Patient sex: M
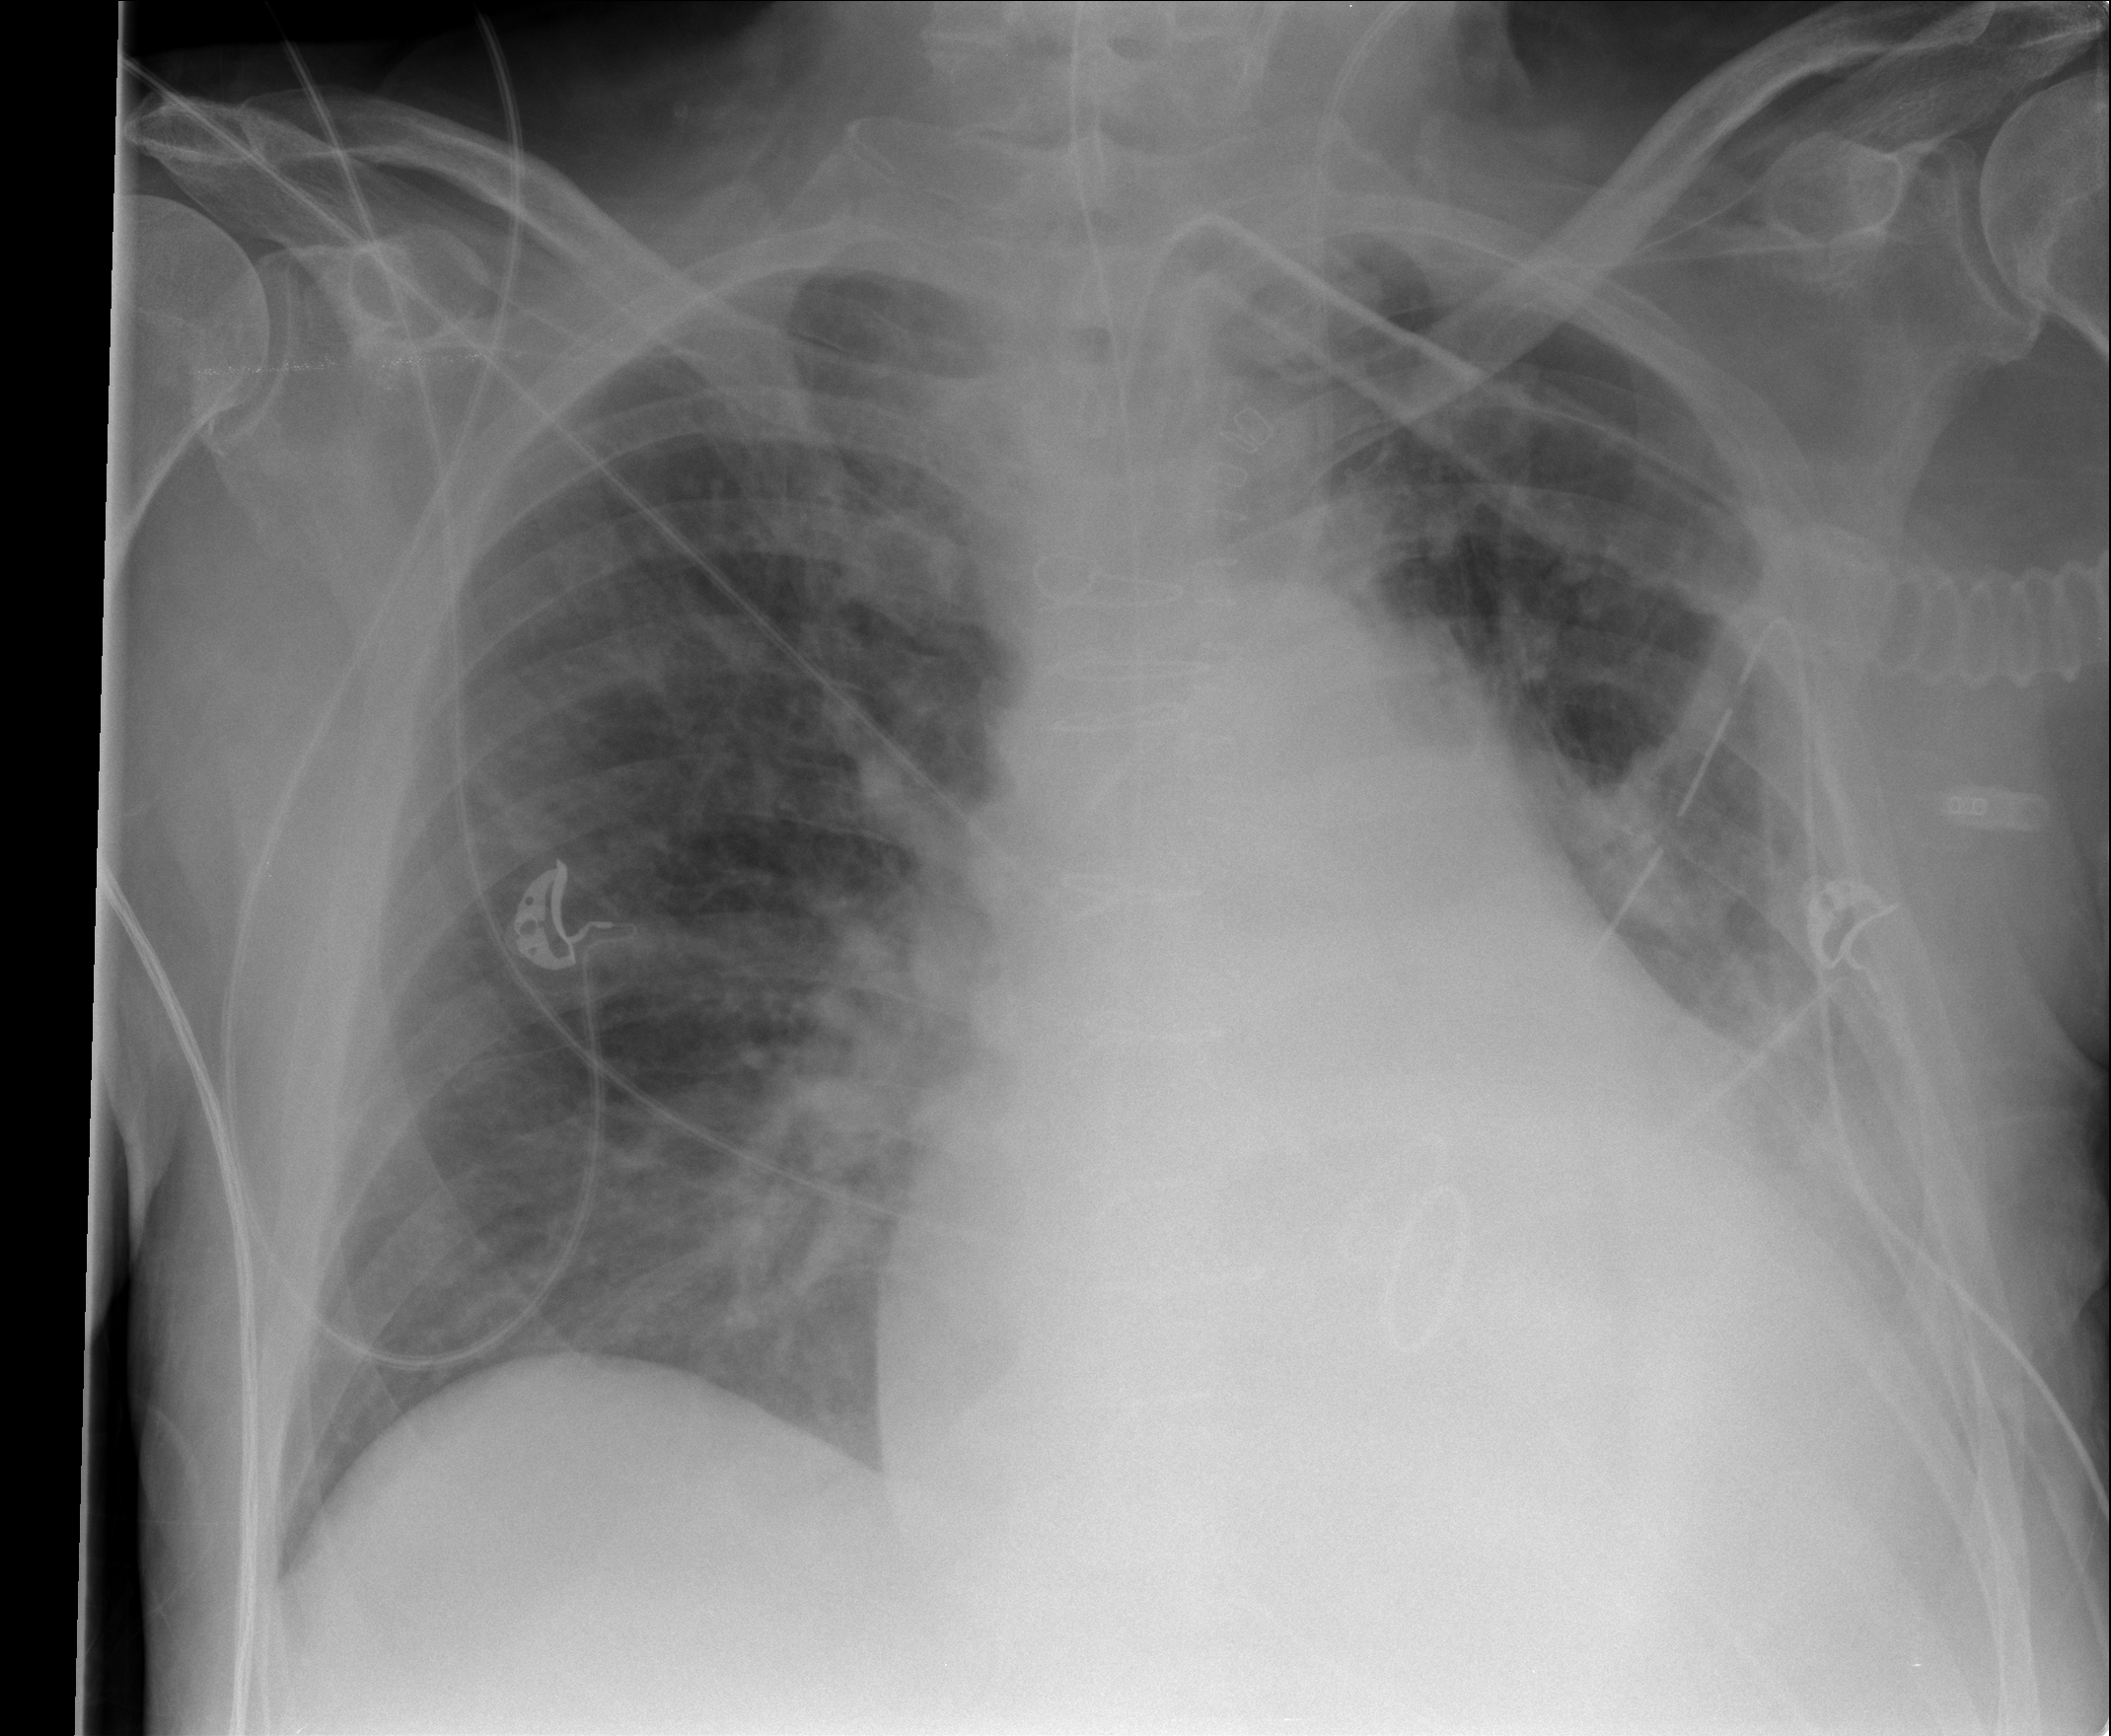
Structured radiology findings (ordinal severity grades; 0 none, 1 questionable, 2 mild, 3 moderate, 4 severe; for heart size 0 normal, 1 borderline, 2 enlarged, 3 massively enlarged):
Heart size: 3
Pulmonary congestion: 2
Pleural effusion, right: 0
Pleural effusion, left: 2
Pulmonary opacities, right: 0
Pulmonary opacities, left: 0
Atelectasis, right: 0
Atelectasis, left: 2